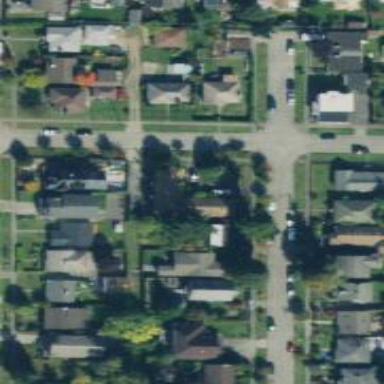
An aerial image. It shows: Alley classified as service road.